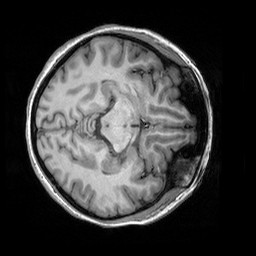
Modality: T1w
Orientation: axial
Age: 20
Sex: female
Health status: healthy
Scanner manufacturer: siemens
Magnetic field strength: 3 T
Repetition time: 2.3 s
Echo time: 0.00303 s